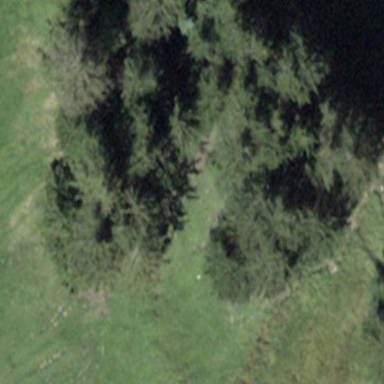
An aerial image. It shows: Forest area.